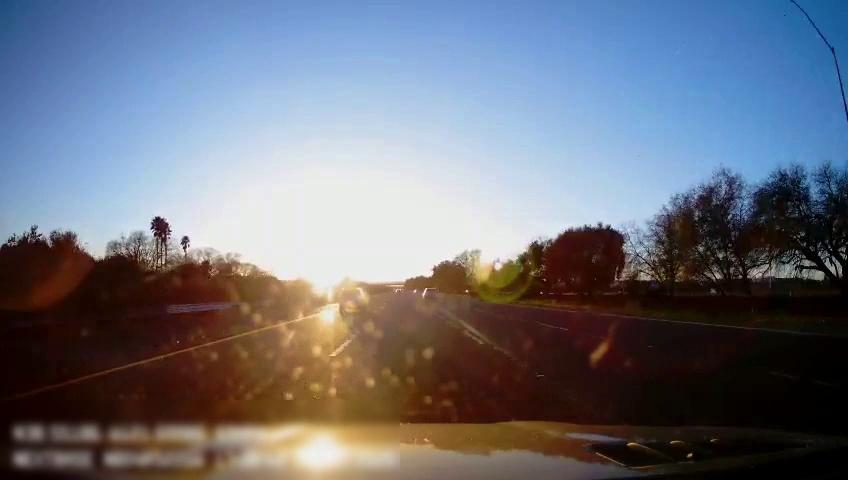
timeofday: Day
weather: Sunny
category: Drivable Space
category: Vehicles | SUV
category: Vehicles | SUV
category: Lanes | Alternate Lane
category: Lanes | Current Lane
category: Lanes | Current Lane
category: Lanes | Alternate Lane
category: Lanes | Alternate Lane